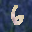
Label: 6